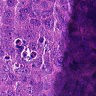
Metastatic tissue present: yes